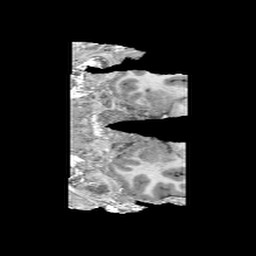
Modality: UNIT1
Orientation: coronal